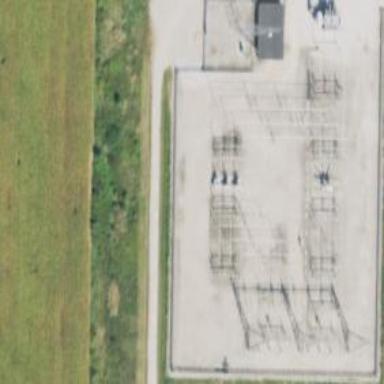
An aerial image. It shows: Switch used for power control.